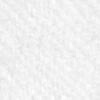
Label: no_change